Question: I am fairly new to python and particularly the pyramid framework - I am trying to initialize the database and am getting this parse_vars is not defined error. Does anyone know what the function parse_vars does? I can't find information anywhere on the internet about it?
Maybe if i understand what its doing I can solve the error,
Here is the code
'''
def main(argv=sys.argv):
if len(argv) < 2:
usage(argv)
config_uri = argv[1]
options = parse_vars(argv[2:])
setup_logging(config_uri)
settings = get_appsettings(config_uri, options=options)
engine = get_engine(settings)
Base.metadata.create_all(engine)
session_factory = get_session_factory(engine)
with transaction.manager:
dbsession = get_tm_session(session_factory, transaction.manager)
editor = User(name='editor', role='editor')
editor.set_password('editor')
dbsession.add(editor)
basic = User(name='basic', role='basic')
basic.set_password('basic')
dbsession.add(basic)
FTIRModel = FTIRModel(
name='FrontPage',
creator=editor,
data='This is the front page',
)
dbsession.add(FTIRModel)
'''
and here is the error

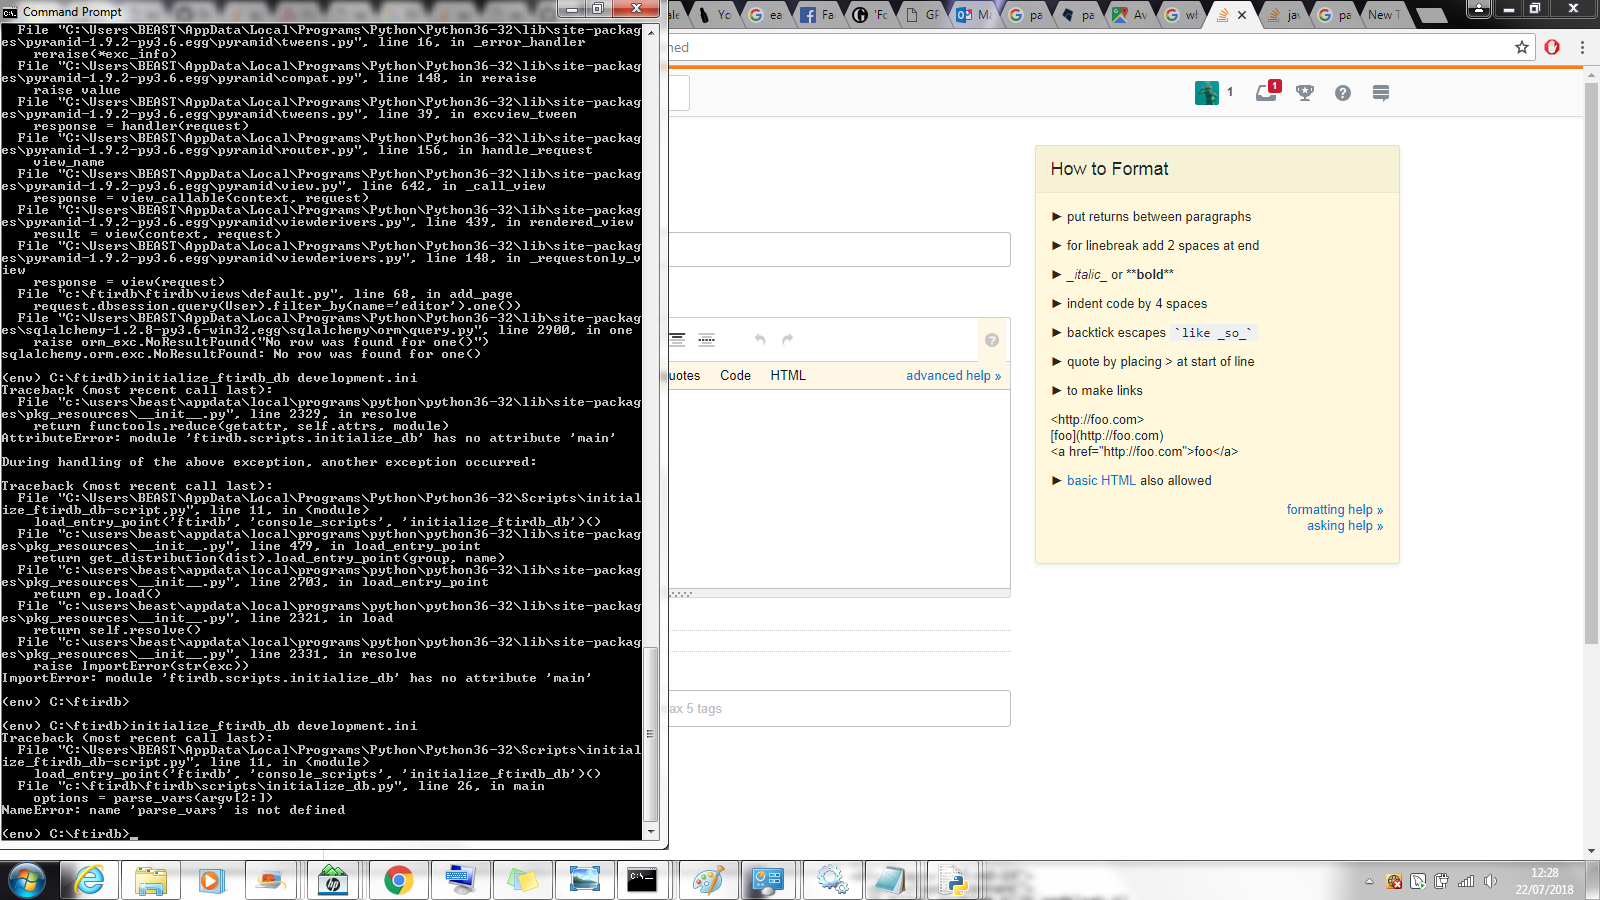
Answer: Here is the code for the function <URL>:
'''
def parse_vars(args):
"""
Given variables like ''['a=b', 'c=d']'' turns it into ''{'a':
'b', 'c': 'd'}''
"""
result = {}
for arg in args:
if '=' not in arg:
raise ValueError(
'Variable assignment %r invalid (no "=")'
% arg)
name, value = arg.split('=', 1)
result[name] = value
return result
'''
As its docstring describes, it converts the values from a configuration file ('development.ini' for example) into a Python dict.
It looks like you copied code from this step in the <URL>, then left out critical pieces that will cause the script to fail, most critically:
'''
from pyramid.scripts.common import parse_vars
'''